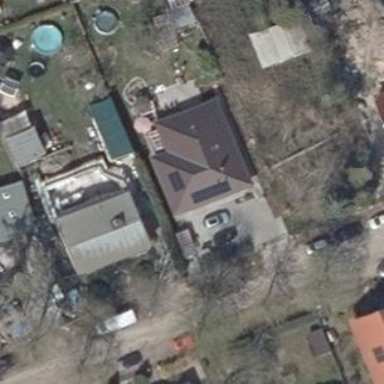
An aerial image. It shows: Detached building with hipped roof.